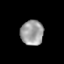
Tissue: prostate
Cell type: Epithelial cells
Senescence score: 0.2449
Nuclear area (px): 562
Mean DAPI intensity: 157.868